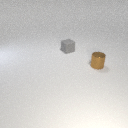
small gray rubber cube behind small brown metal cylinder